高三 · 度量几何学
如图, $\mathrm{CD}$ 是 $\odot \mathrm{O}$ 的直径, $\mathrm{A}, \mathrm{B}$ 是 $\odot \mathrm{O}$ 上的两点, 若 $\angle \mathrm{ABD}=20^{\circ}$, 则 $\angle \mathrm{ADC}$ 的度数为 ( )

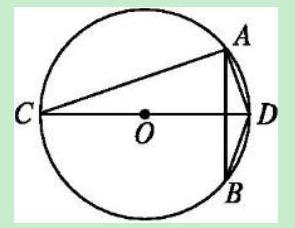
A. $40^{\circ}$
B. $50^{\circ}$
C. $60^{\circ}$
D. $70^{\circ}$
答案: D
解析: 解答: $\because \angle \mathrm{ABD}=\angle \mathrm{ACD}, \therefore \angle \mathrm{ACD}=20^{\circ}$.

又 $\because \mathrm{CD}$ 是 $\odot \mathrm{O}$ 的直径,

$\therefore \angle \mathrm{CAD}=90^{\circ}$.

$\therefore \angle \mathrm{ADC}=90^{\circ}-\angle \mathrm{ACD}=90^{\circ}-20^{\circ}=70^{\circ}$.

分析: 本题主要考查了圆周角定理, 解决问题的关键是根据圆周角定理分析计算即可